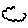
Label: cloud